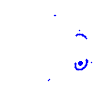
Particle: electron